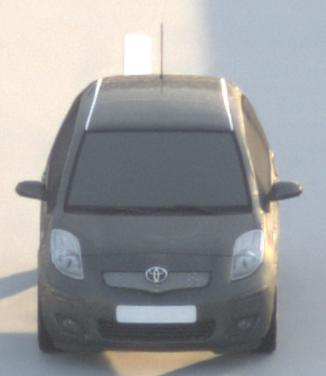
Make: Toyota
Model: Yaris 1.0
Detailed model: Yaris (XP13)
Model produced from: 2011/10
Model produced until: 2014/08
Doors: 3
Color: gray
Road condition: dry road
Daytime: sunrise or sunset
Contrast: low contrast